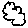
Label: cloud